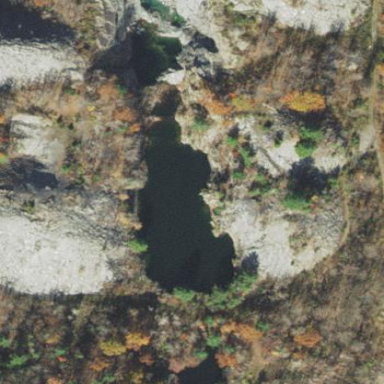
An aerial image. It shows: Pond with natural water.